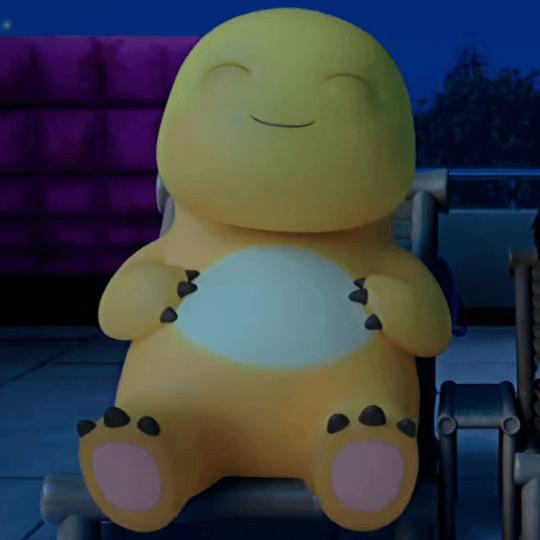
Label: nailong